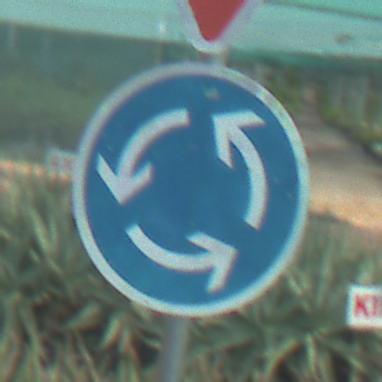
Verkehrszeichen: Kreisverkehr
Zusatzzeichen oben: VorfahrtGewaehren
Umgebung: Roofed, Special
Tageszeit: MorningAfternoon
Wetter: PartlyCloudy
Licht: Natural
Jahreszeit: NotSpecified
Kontrast: MediumContrast